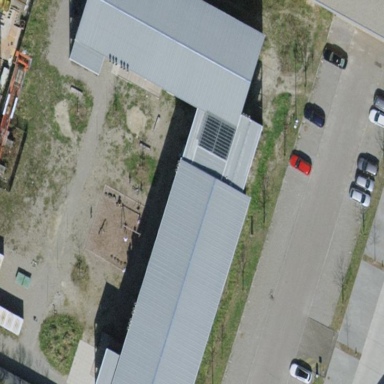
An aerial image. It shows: Shelter as social facility.